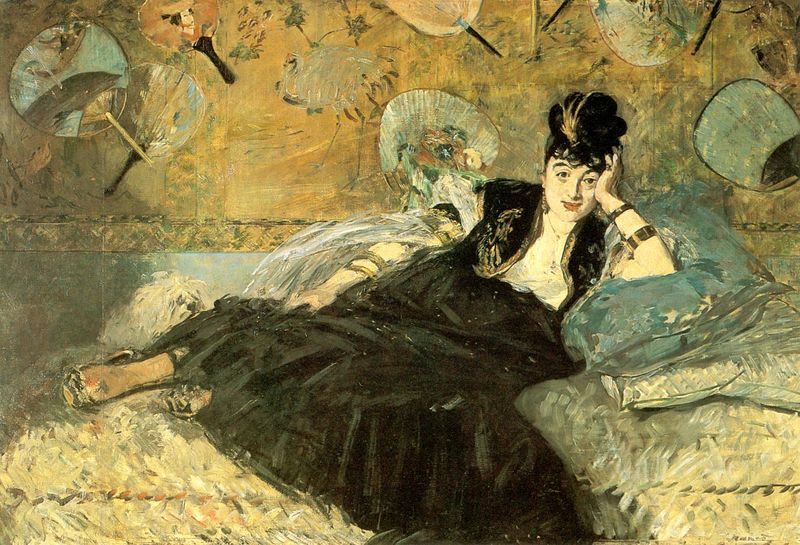
Titel: La dame aux éventails - Portrait de Nina de Callias, Dame mit Fächer - Portrait der Nina de Callias
Künstler: Édouard Manet
Standort: Paris
Institution: Musée d'Orsay
Schlagwörter: blau, feder, fuß, gemälde, hand, haut, kopf, schatten, umhang, vogel, weiß, gelb, grün, impressionismus, mädchen, blume, blumen, braun, degas, frankreich, frau, frisur, haar, hell, hut, kleid, licht, mund, paris, schmuck, schwarz, stützen, toulouse lautrec, türkis, zimmer, ölbild, blick, boa, dame, hund, schal, tuch, beige, fächer, muster, rock, teppich, jung, wand, arm, augen, bluse, falten, federn, haarschmuck, pelz, bildnis, portrait, porträt, signatur, öl, gewand, gold, haare, interieur, kostüm, stoff, prostituierte, sängerin, tänzerin, frontal, lippen, locken, beine, fell, hündchen, lächeln, spanien, bein, holzschnitt, japan, sofa, lasziv, liegen, modell, ruhen, schuhe, kette, lila, kissen, bordüre, polster, tapete, monet, goya, manet, bett, japonismus, schlafzimmer, zofe, couch, edouard manet, nachdenklich, ellenbogen, japanisch, liegend, aufstützen, denkerpose, weste, klimt, lippenstift, kokett, unscharf, ellebogen, dirne, denken, diwan, orientalisch, liegende, asien, denker, asiatisch, pfau, schuh, pinselduktus, pinselstrich, chinesisch, liege, armband, armbänder, armreif, armreifen, pantoffel, verführung, venus, olympia, gebettet, odaliske, liegt, rasten, farbholzschnitt, hausschuhe, matisse, spass, prostituirte, wandbespannung, betten, bordell, puff, haae, armreife, seidig, kurtisane, teixture, bolero, kamasutra, schoßhund, armring, chaiselounge, armspange, federkissen, armreiffen, isten, laszif, auf divan, kleid schwarz, ukiyo-e, kannapee, kissen#, taoete